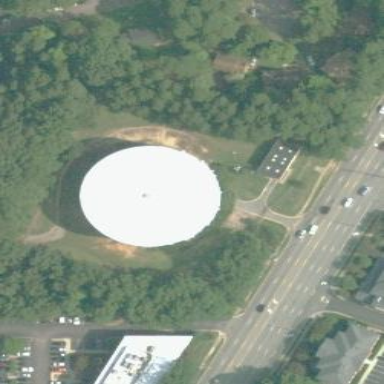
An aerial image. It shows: Building housing man-made water storage tank.